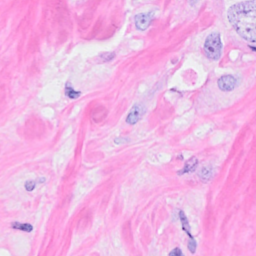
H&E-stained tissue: Breast